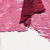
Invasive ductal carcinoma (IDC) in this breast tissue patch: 0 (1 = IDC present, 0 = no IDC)